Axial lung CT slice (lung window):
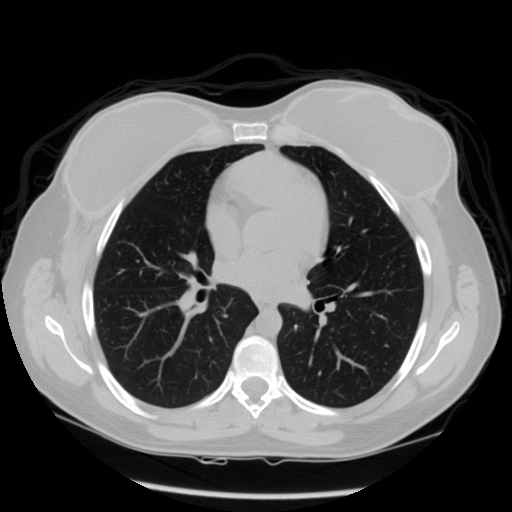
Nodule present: no